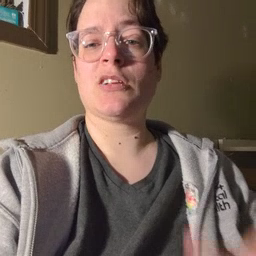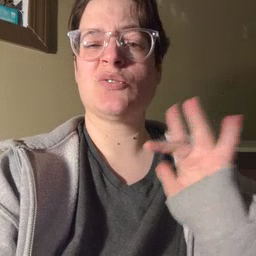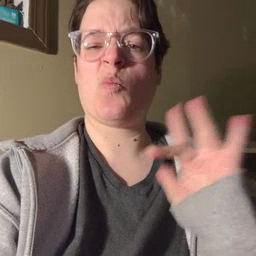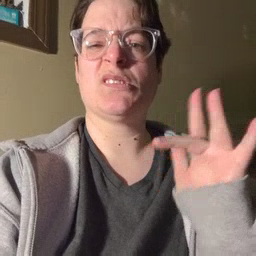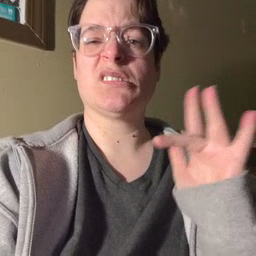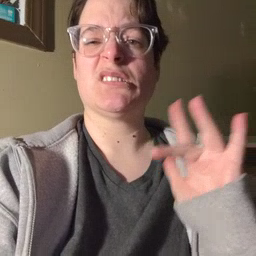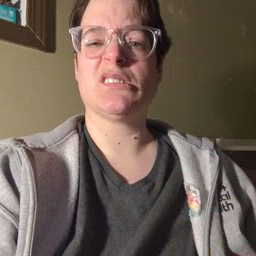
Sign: yucky